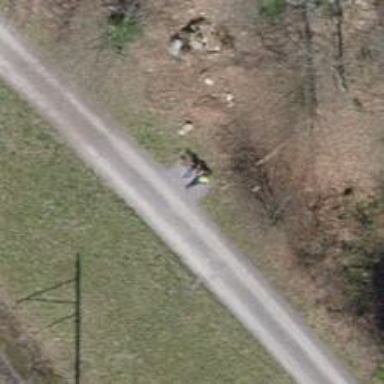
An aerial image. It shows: Brown bench.